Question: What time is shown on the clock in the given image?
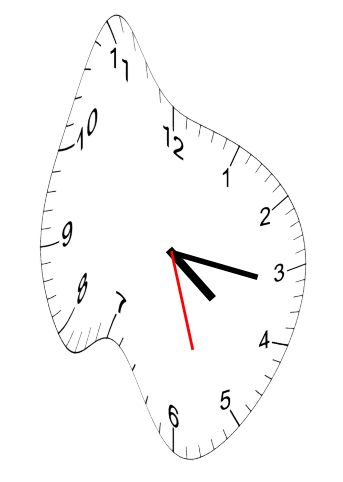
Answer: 04:16:27